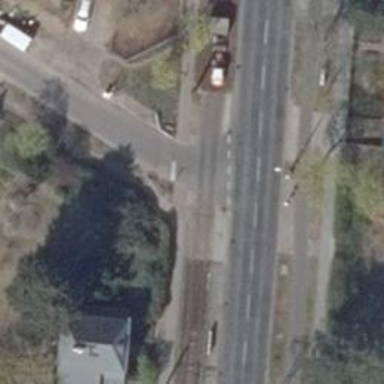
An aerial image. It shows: Unmarked road crossing.